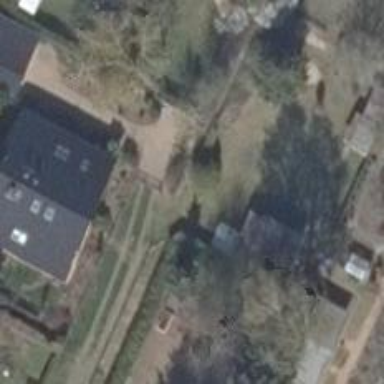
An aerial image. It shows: Driveway.